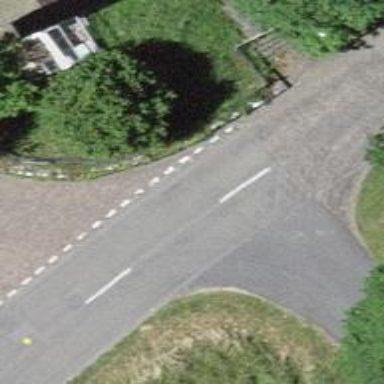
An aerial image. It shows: Tertiary road with no sidewalk.